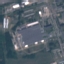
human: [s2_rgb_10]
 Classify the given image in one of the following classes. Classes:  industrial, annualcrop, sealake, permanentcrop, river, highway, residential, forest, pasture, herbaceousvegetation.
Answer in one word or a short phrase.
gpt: Industrial